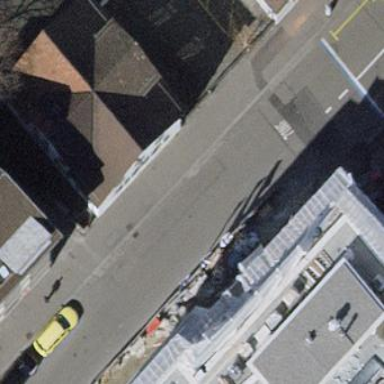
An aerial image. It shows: Parking lane.